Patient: sex F, age 74
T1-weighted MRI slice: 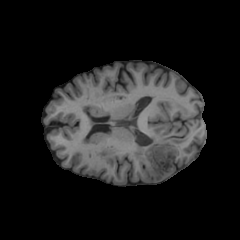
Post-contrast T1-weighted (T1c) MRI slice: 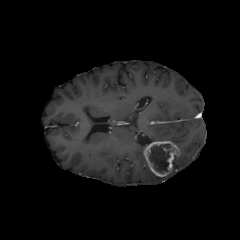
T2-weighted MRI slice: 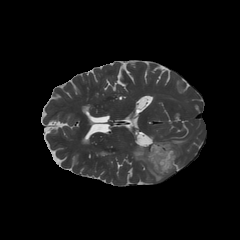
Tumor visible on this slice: yes
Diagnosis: Glioblastoma, IDH-wildtype
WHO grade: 4